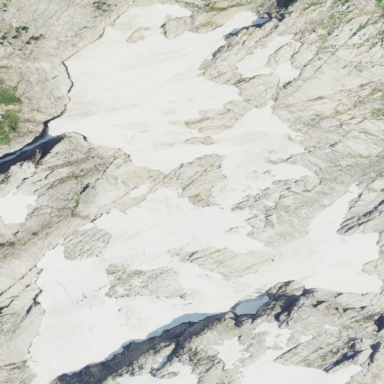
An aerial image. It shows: Stunning view of glacier.